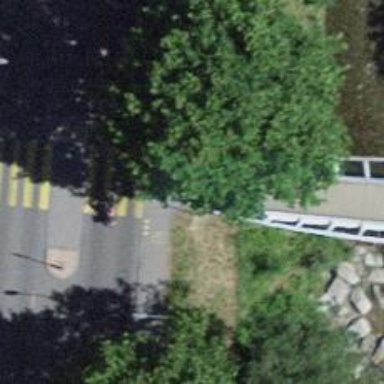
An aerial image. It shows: Path on bridge.